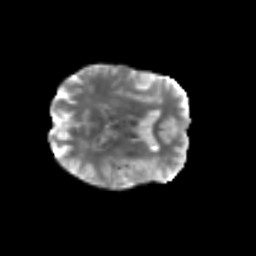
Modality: T2w
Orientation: axial
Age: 74
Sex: female
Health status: ill
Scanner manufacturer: siemens
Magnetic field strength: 3 T
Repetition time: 8.7 s
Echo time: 0.11 s